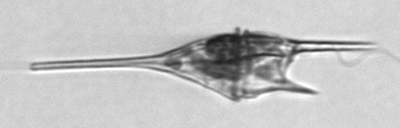
Label: Tripos_lineatus